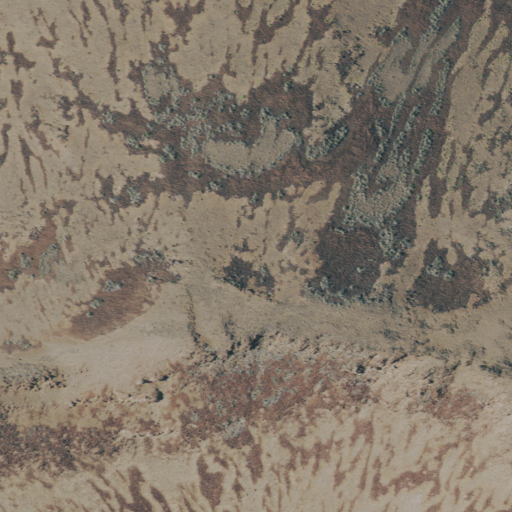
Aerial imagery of mountain in Oregon named Whitehorse Butte containing shrub and grassland